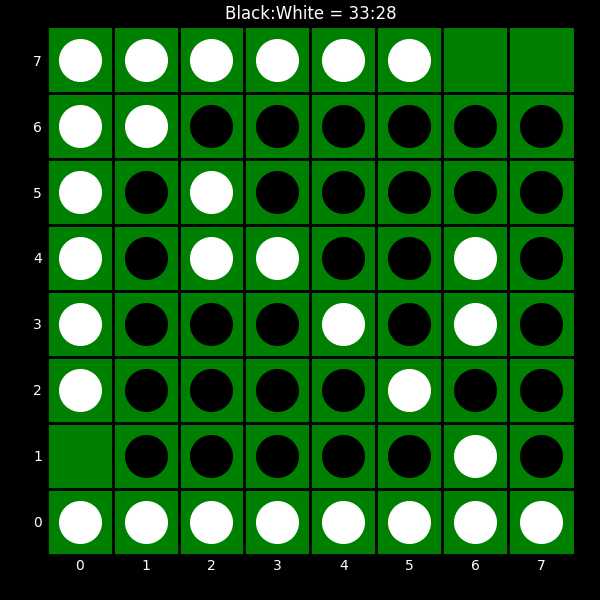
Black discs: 33
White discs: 28